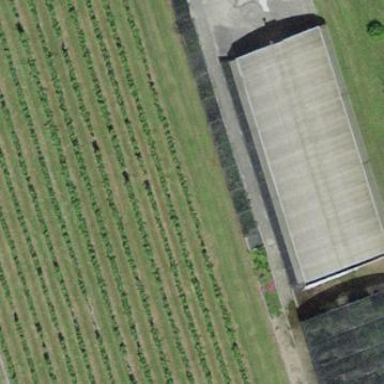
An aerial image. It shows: Shed building.